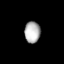
Tissue: lung
Cell type: Endothelial cells
Senescence score: 0.5674
Nuclear area (px): 329
Mean DAPI intensity: 178.03